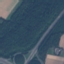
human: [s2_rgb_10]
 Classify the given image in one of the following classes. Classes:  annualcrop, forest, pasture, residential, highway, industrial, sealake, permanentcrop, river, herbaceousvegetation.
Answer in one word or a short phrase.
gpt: Highway